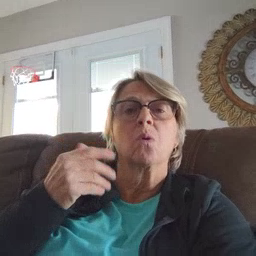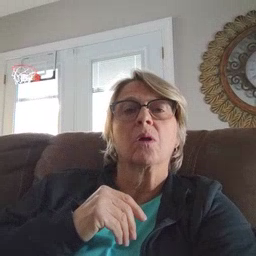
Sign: before